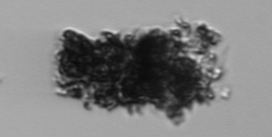
Label: detritus